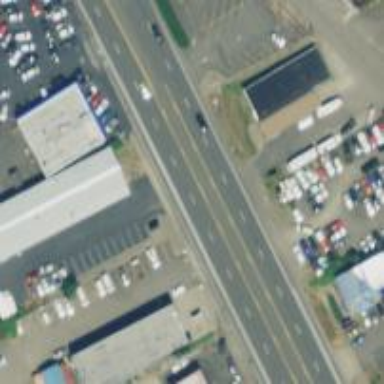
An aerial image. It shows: Asphalt road with primary designation. There is sidewalk on the left side.